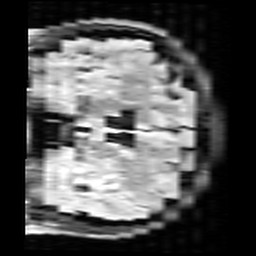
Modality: FLAIR
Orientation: coronal
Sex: female
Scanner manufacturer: siemens
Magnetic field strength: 3 T
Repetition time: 10 s
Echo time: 0.09 s